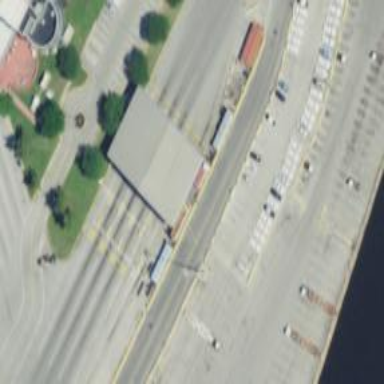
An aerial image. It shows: Service road passing through building tunnel.